Question: I ask similar question <URL>
, assume this type:
'''
public class Product {
public string Name { get; set; }
public string Title { get; set; }
public string Category { get; set; }
public bool IsAllowed { get; set; }
}
'''
and this one that use 'MemberExpression' :
'''
public class HelperClass<T> {
public static void Property<TProp>(Expression<Func<T, TProp>> expression) {
var body = expression.Body as MemberExpression;
if(body == null) throw new ArgumentException("'expression' should be a member expression");
string propName = body.Member.Name;
Type proptype = null;
}
}
'''
I use it like this:
'''
HelperClass<Product>.Property(p => p.IsAllowed);
'''
in 'HelperClass' I just need property name(in this example 'IsAllowed') and property type (in this example 'Boolean') So I can get property name but I can't get property type. I see the property type in debugging as following picture shown:

So what is your suggestion to get property type?
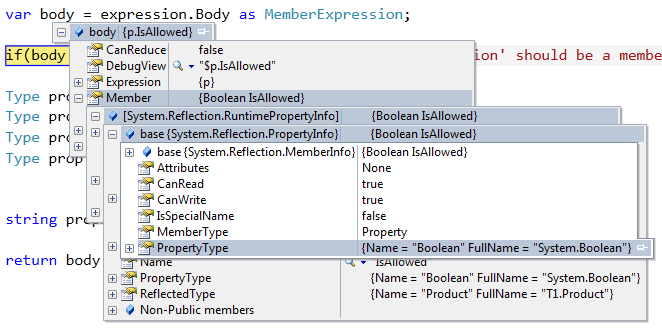
Answer: Try casting 'body.Member' to a 'PropertyInfo'
'''
public class HelperClass<T>
{
public static void Property<TProp>(Expression<Func<T, TProp>> expression)
{
var body = expression.Body as MemberExpression;
if (body == null)
{
throw new ArgumentException("'expression' should be a member expression");
}
var propertyInfo = (PropertyInfo)body.Member;
var propertyType = propertyInfo.PropertyType;
var propertyName = propertyInfo.Name;
}
}
'''